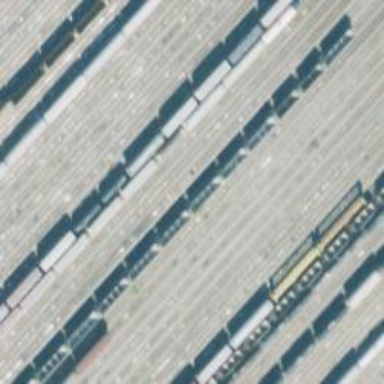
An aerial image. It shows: Railway yard.